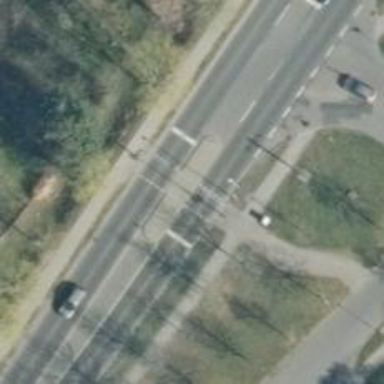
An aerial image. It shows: Primary highway with asphalt surface. There are sidewalks on both sides of the road.